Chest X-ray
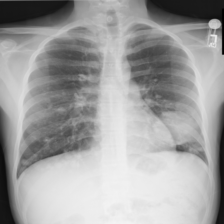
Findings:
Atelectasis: negative
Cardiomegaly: negative
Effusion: negative
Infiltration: negative
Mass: negative
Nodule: positive
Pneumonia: negative
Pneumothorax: negative
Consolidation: negative
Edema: negative
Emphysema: negative
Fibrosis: negative
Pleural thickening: negative
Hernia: negative